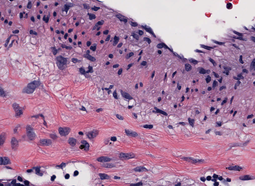
Tumor epithelial tissue: no
Tumor-associated stroma tissue: yes
Normal tissue: no